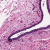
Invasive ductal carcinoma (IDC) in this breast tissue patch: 0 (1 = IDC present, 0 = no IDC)